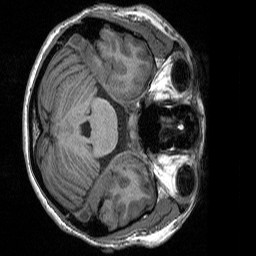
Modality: T1w
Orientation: axial
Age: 36
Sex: female